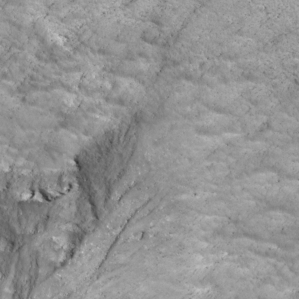
Label: non_frost